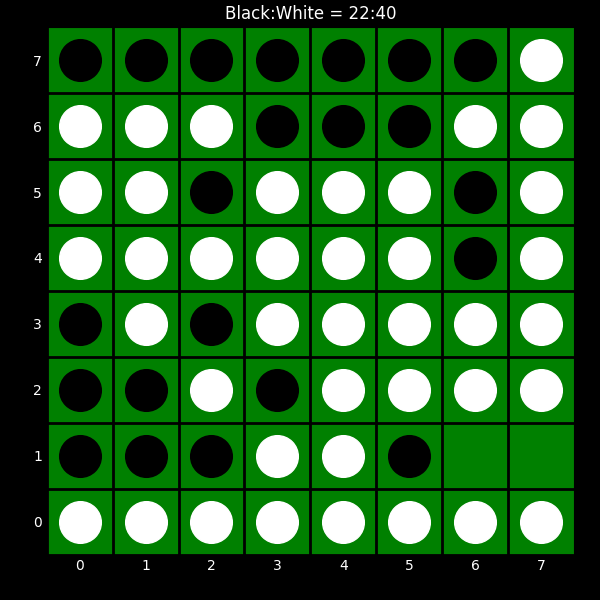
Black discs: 22
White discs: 40